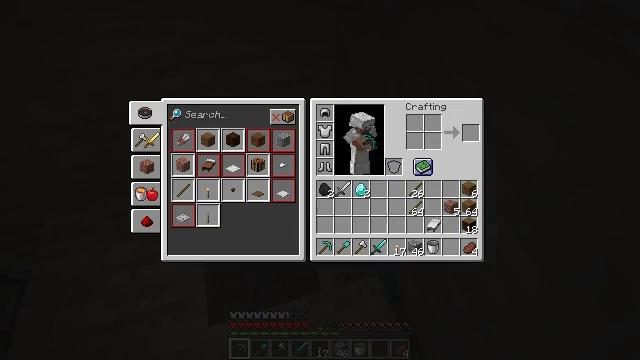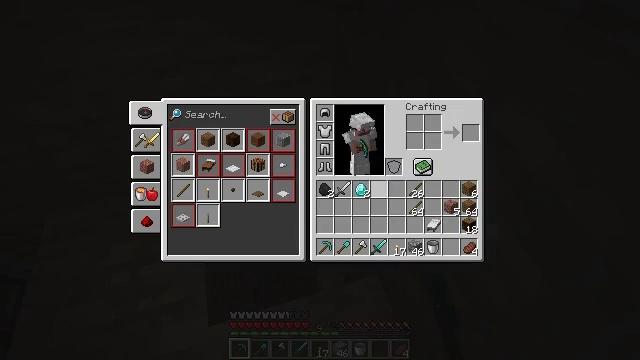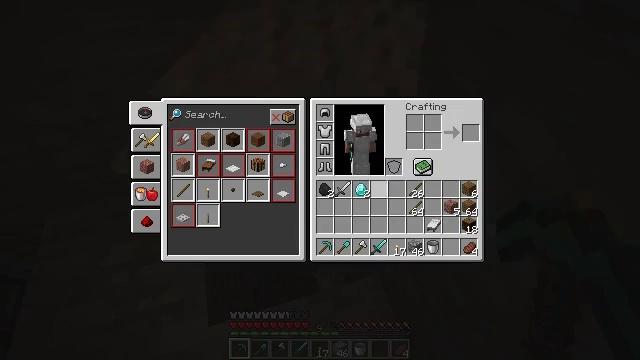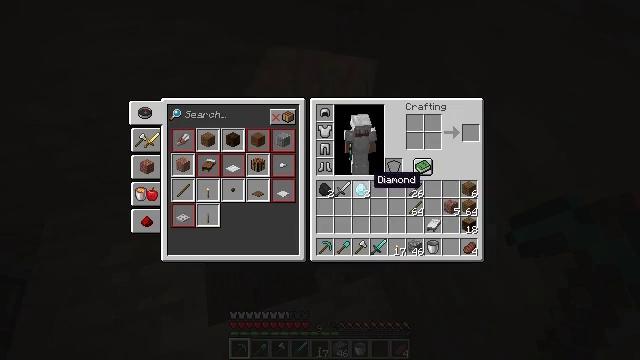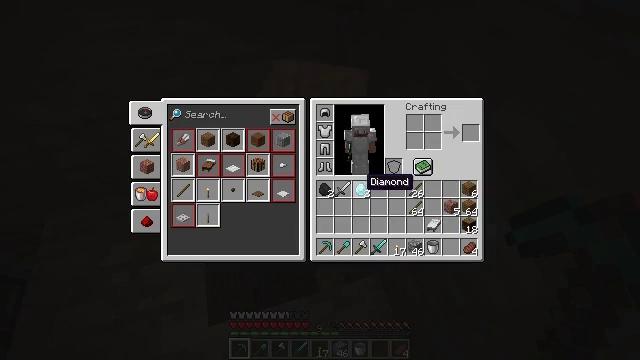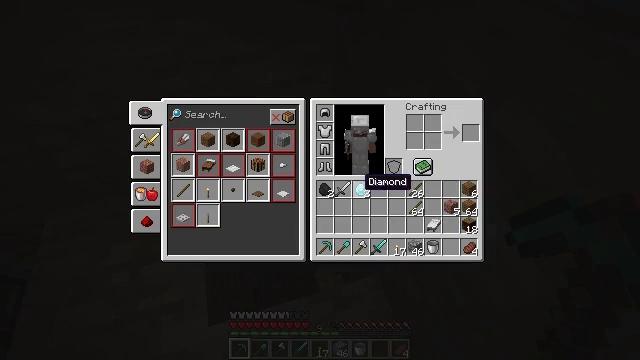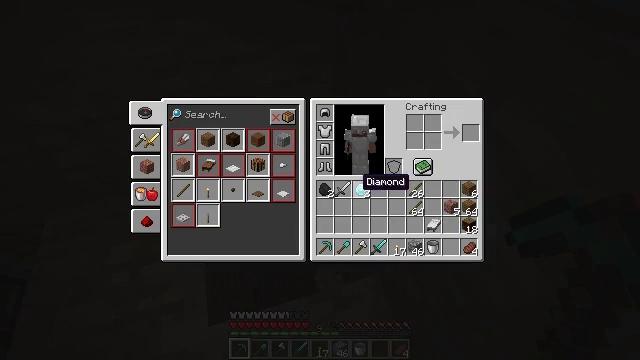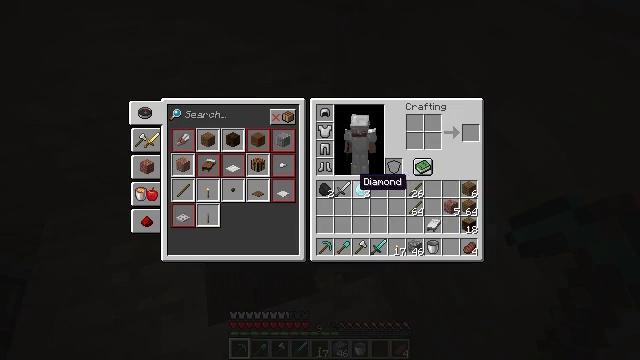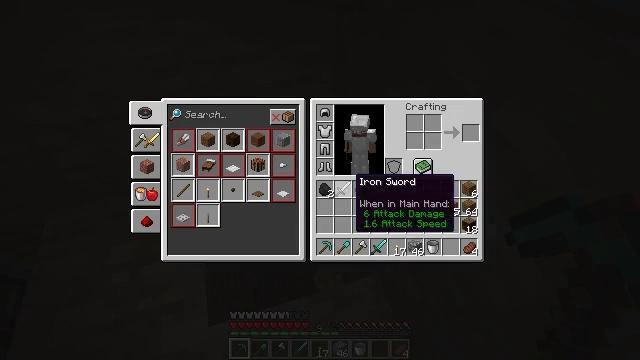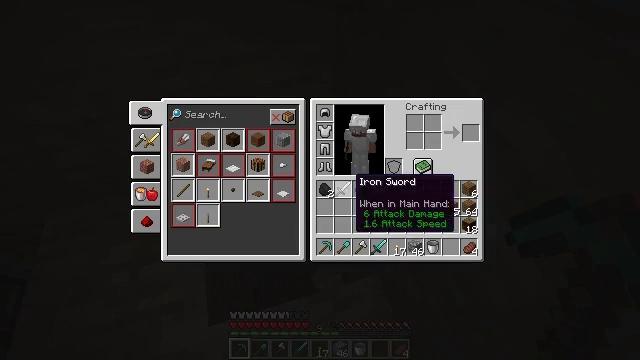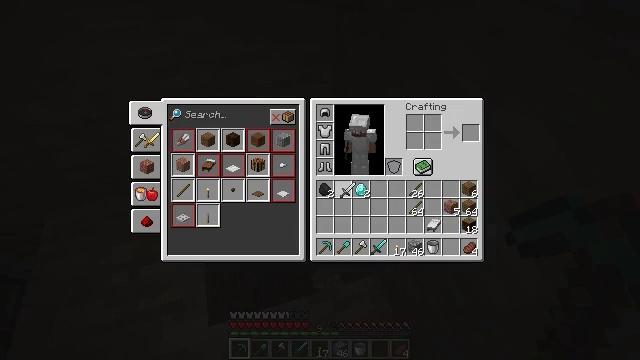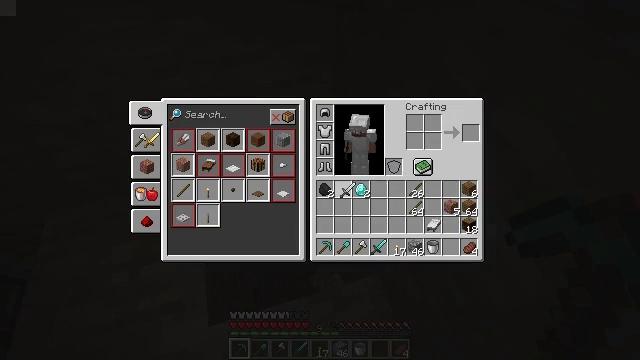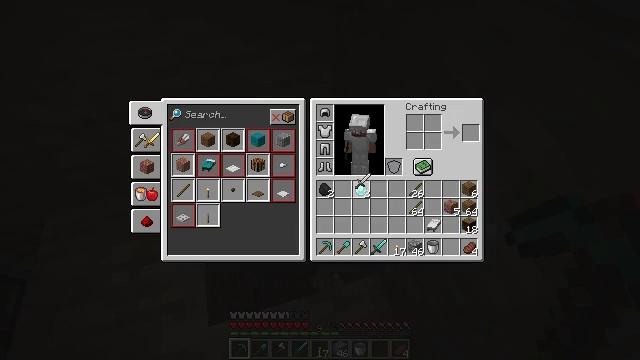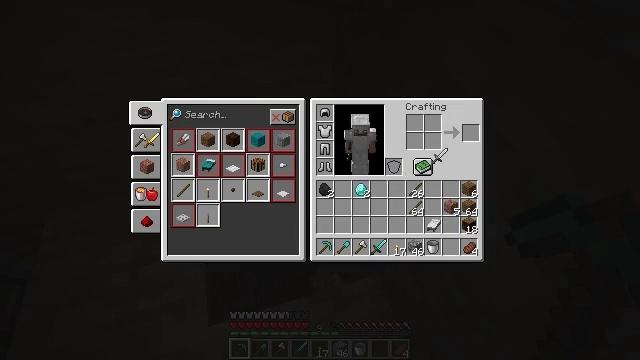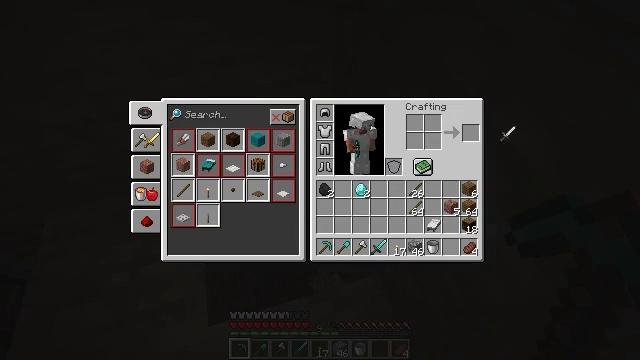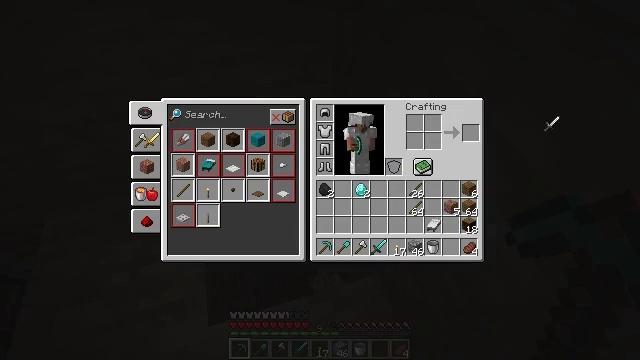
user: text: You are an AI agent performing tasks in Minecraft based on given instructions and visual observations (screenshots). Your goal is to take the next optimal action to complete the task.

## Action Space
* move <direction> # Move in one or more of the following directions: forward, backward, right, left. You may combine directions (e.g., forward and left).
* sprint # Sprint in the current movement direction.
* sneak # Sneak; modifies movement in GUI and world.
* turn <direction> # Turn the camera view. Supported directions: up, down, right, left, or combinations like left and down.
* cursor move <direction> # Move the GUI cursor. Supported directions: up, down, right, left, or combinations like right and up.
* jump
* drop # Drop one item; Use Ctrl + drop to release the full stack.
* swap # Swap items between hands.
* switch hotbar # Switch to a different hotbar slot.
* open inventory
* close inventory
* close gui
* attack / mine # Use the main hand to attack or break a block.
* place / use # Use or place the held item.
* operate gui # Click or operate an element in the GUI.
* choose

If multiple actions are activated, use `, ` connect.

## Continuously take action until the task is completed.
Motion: motion action
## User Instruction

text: Drop an iron sword.
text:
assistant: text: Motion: cursor move left and down, open gui
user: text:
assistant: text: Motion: cursor move left
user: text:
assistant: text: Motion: no_op
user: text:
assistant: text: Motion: cursor move left
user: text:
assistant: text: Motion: no_op
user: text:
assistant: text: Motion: no_op
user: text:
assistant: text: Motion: no_op
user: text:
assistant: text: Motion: no_op
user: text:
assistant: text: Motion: no_op
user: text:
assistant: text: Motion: operate gui
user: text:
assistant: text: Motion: operate gui
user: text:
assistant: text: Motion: cursor move right and up
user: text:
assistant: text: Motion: cursor move right and up
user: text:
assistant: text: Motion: cursor move right and up
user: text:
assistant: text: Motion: cursor move right and up
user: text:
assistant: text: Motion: operate gui
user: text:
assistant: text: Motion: operate gui
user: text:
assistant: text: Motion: operate gui
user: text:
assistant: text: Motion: cursor move left
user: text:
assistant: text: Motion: cursor move left and down
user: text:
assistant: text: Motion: cursor move left
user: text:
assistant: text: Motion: no_op
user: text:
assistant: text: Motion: no_op
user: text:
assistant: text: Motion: no_op